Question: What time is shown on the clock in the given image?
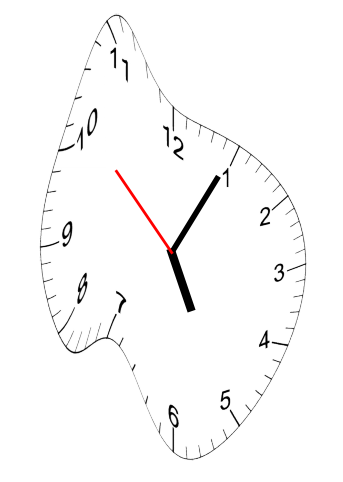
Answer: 05:04:52